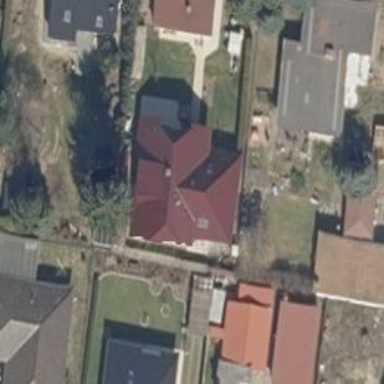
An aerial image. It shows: Half-hipped roof house.